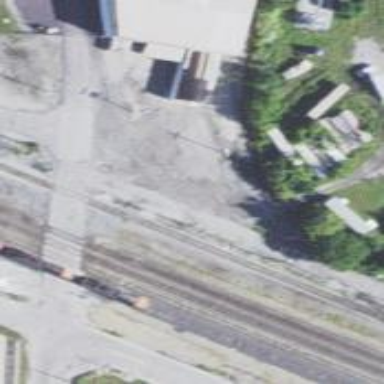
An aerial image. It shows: Rail spur service.